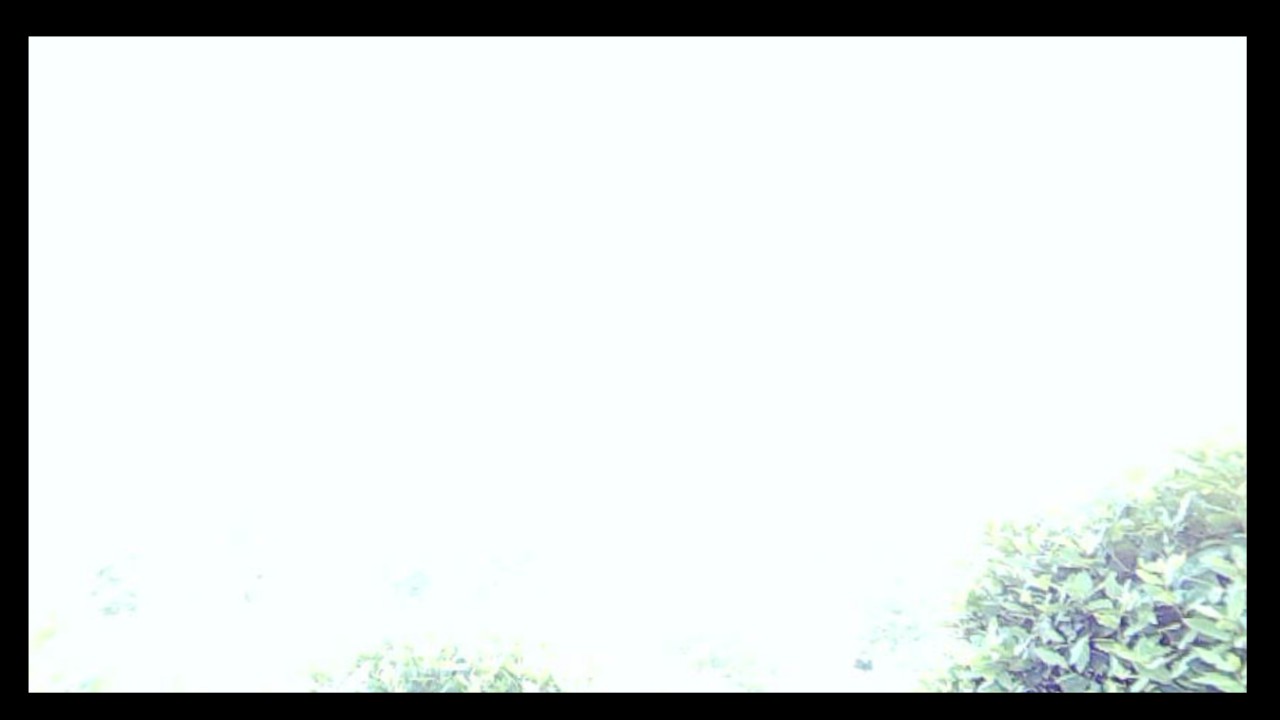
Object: Betafpv air75